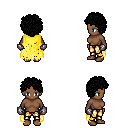
a pixel art fantasy rpg character, female body template, human, dark skin, yellow tattered cape, gold greaves, black curly afro hairstyle, metal gloves, four views (front, back, left, right), 2x2 character sprite sheet, small pixel art, hard edges, no anti-aliasing